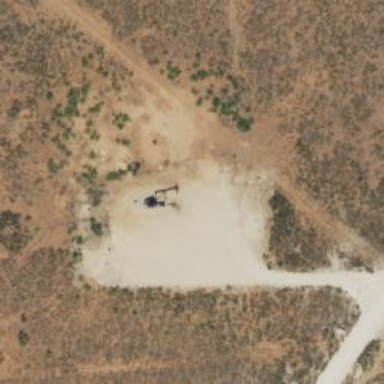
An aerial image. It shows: Petroleum well.